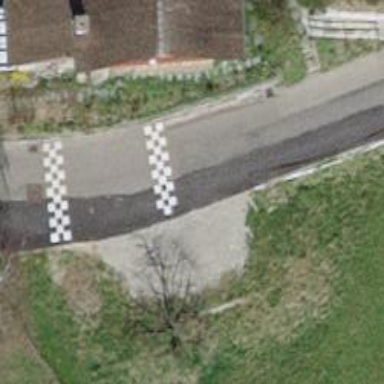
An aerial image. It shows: Unclassified road with traffic calming table.